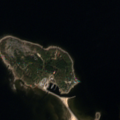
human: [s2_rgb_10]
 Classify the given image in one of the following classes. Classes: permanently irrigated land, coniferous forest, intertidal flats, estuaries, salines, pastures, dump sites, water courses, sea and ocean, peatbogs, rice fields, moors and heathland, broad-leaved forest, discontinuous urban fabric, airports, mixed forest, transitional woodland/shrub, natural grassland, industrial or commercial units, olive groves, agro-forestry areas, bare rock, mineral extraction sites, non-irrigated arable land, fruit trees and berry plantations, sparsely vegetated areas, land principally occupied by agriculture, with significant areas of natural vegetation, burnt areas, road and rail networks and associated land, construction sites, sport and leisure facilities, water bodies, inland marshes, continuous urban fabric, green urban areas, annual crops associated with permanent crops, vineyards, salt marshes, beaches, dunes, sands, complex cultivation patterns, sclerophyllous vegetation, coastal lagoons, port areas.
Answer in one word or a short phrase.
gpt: mixed forest, sea and ocean